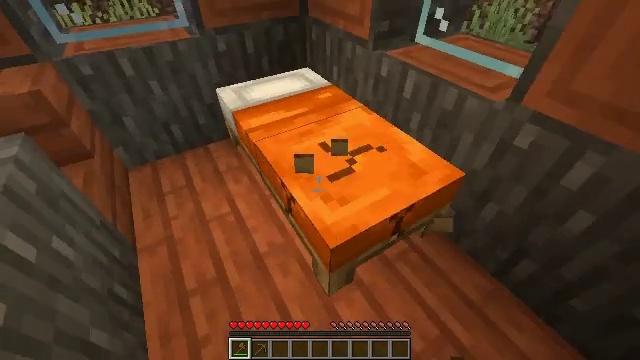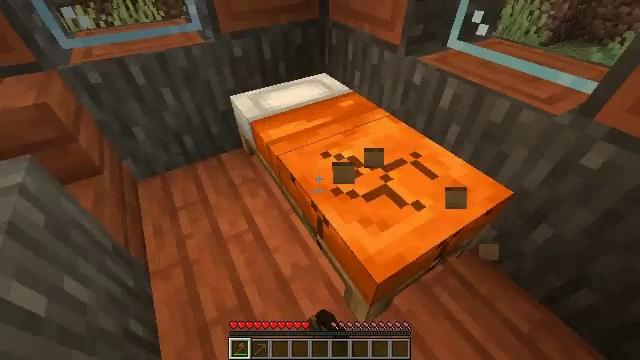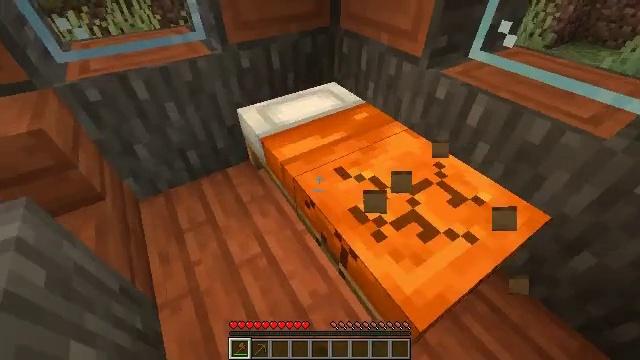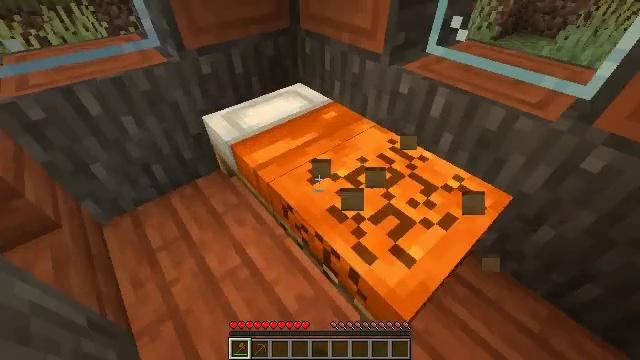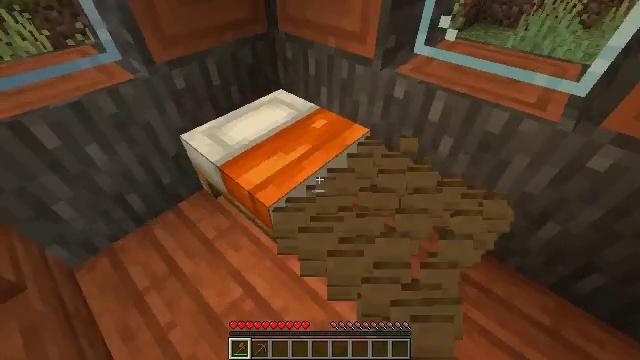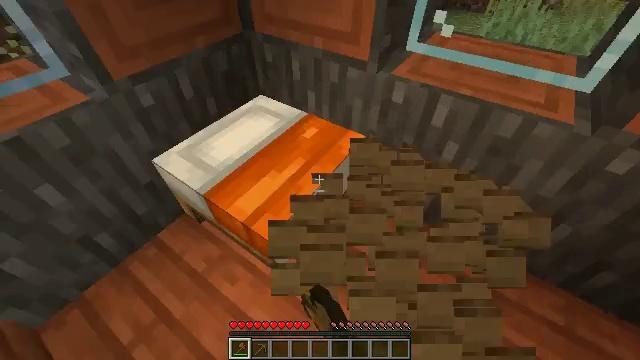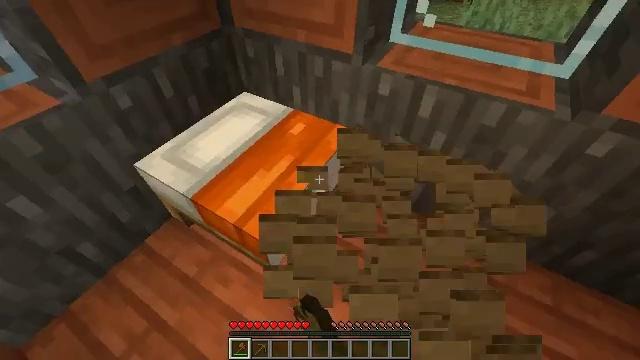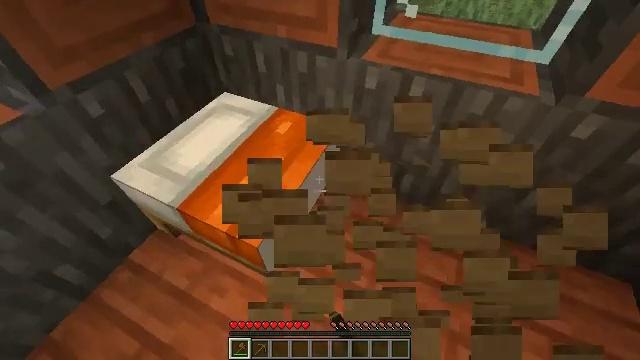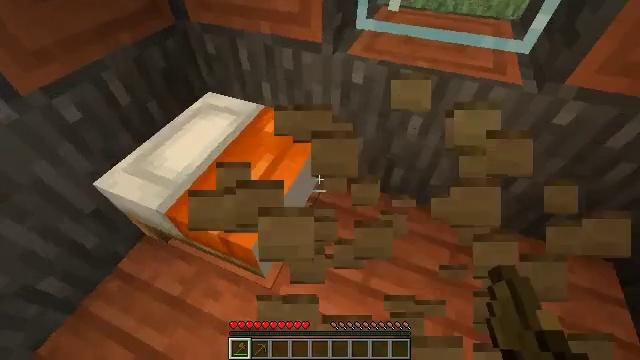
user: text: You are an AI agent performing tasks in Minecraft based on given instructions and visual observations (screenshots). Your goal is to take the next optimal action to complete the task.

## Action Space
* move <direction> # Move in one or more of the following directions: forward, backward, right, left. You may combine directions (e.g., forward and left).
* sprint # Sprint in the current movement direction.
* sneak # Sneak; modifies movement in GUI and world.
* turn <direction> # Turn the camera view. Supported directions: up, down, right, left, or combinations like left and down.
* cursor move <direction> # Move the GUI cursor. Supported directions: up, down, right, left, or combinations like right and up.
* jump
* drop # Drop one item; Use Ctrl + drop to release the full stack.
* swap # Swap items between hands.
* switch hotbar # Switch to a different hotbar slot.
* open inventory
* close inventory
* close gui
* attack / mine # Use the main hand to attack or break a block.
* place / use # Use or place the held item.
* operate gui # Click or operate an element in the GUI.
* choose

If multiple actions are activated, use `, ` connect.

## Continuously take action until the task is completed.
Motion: motion action
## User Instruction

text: Break the orange bed to collect it.
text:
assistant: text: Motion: move forward and move left, attack / mine
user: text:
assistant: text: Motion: move forward and move left, turn right, attack / mine
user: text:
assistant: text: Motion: move forward and move left, turn right, attack / mine
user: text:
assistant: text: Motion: move forward, turn right, attack / mine
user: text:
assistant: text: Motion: turn right and down, attack / mine
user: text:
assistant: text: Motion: turn right and down, attack / mine
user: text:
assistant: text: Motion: turn right, attack / mine
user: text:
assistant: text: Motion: turn right, attack / mine
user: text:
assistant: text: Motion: attack / mine